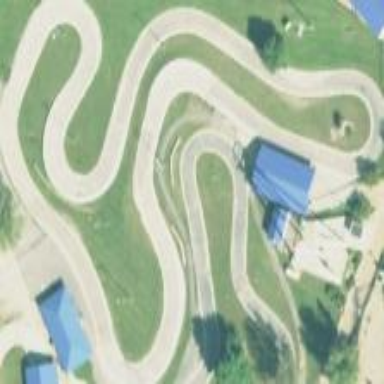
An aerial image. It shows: Karting raceway for sports enthusiasts.